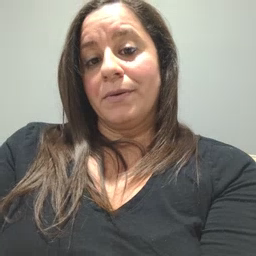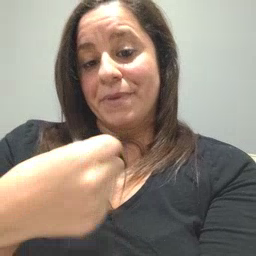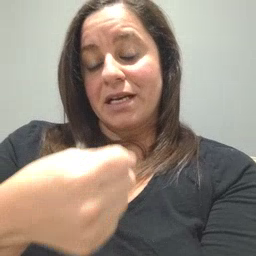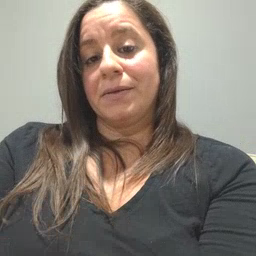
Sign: make